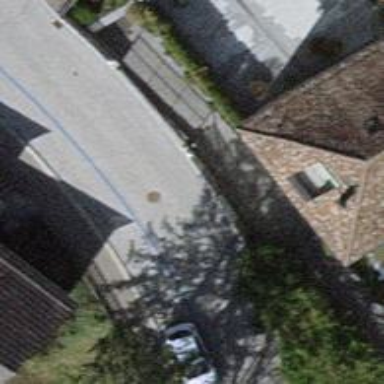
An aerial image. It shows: Residential road with sett surface. There is sidewalk on the left side.